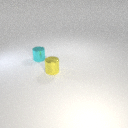
small yellow metal cylinder in front of small cyan metal cylinder